Field crop: maize
Growth stage: 2
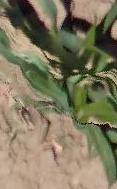
Species: maize